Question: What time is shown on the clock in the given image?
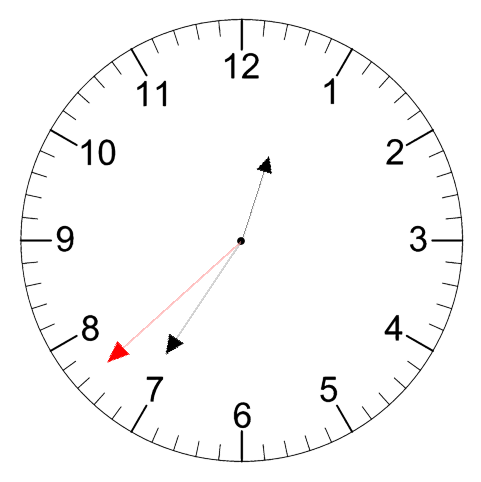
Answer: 12:35:38